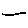
Label: line